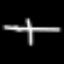
Label: line